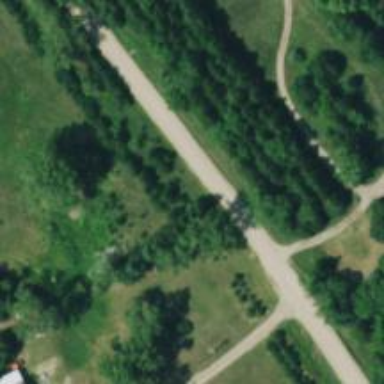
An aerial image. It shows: Tertiary road.